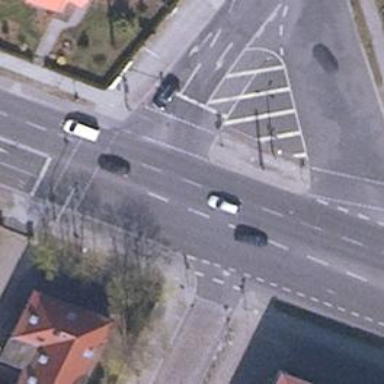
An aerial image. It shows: Primary highway with asphalt surface. There are sidewalks on both sides and separate cycle track.